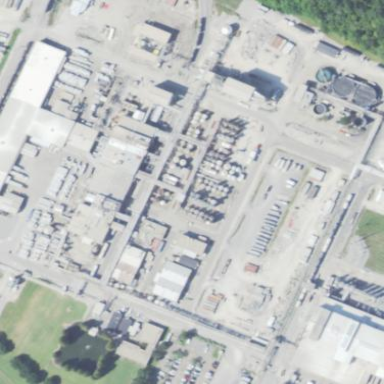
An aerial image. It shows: Industrial area dedicated to chemical works.